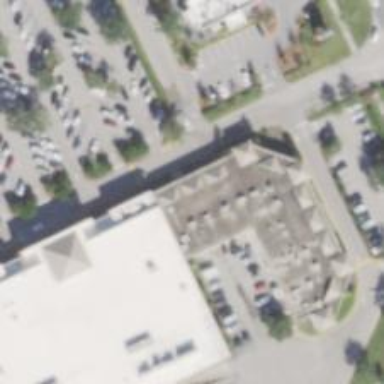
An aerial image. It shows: Post office.